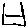
Label: square